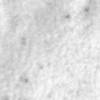
Label: no_change